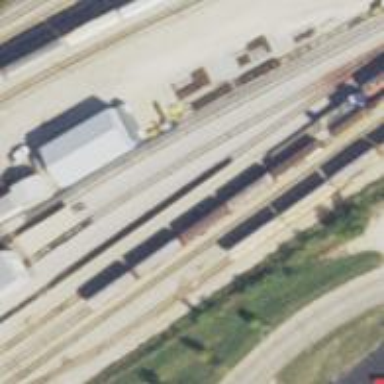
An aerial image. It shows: Railway siding with rails.